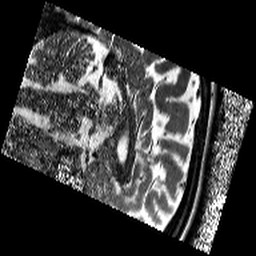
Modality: T2w
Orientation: sagittal
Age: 19
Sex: female
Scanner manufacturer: siemens
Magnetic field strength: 3 T
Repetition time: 11.39 s
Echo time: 0.09 s